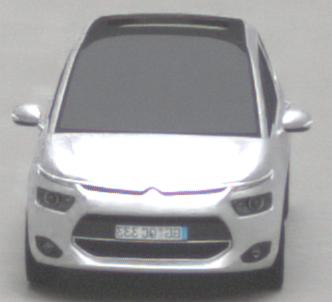
Make: Citroen
Model: Grand C4 Picasso VTi 120
Detailed model: Grand C4 Picasso (II)
Model produced from: 2013/10
Model produced until: 2015/02
Doors: 5
Color: white
Road condition: dry road
Daytime: midday
Contrast: medium contrast